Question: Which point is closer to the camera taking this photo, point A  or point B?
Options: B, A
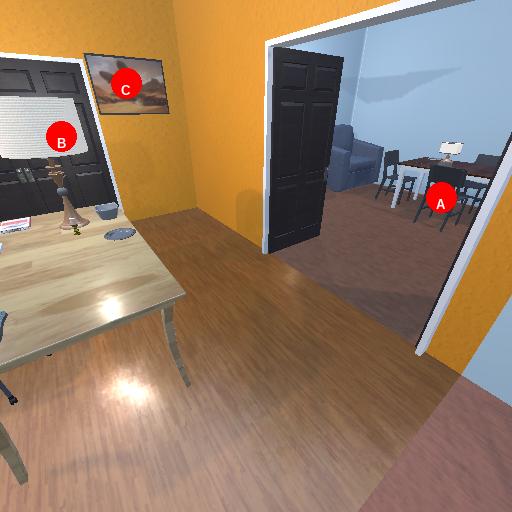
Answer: B